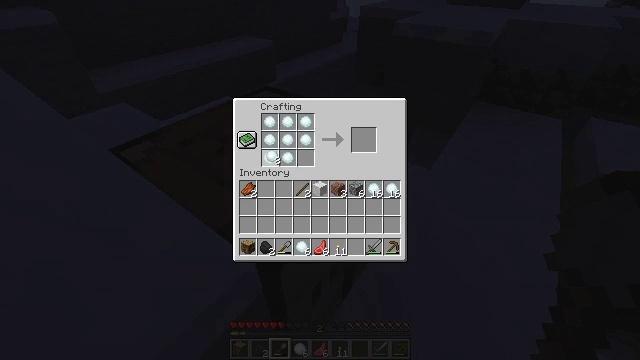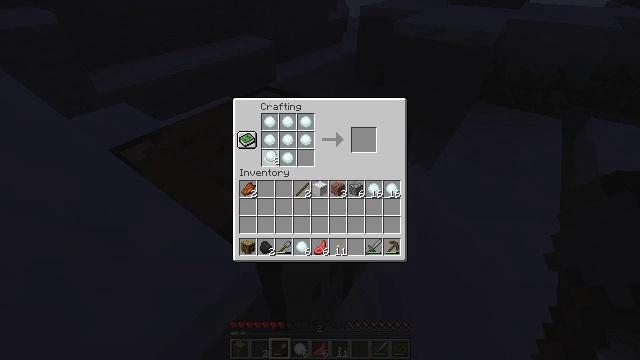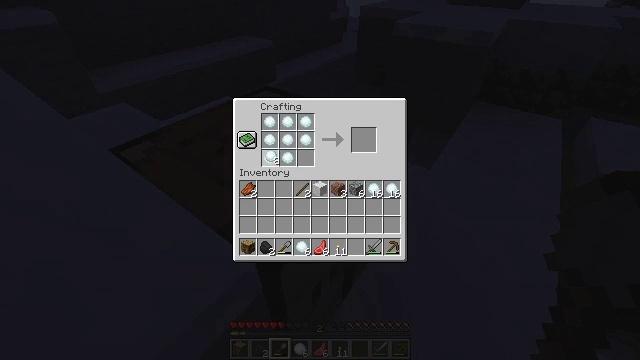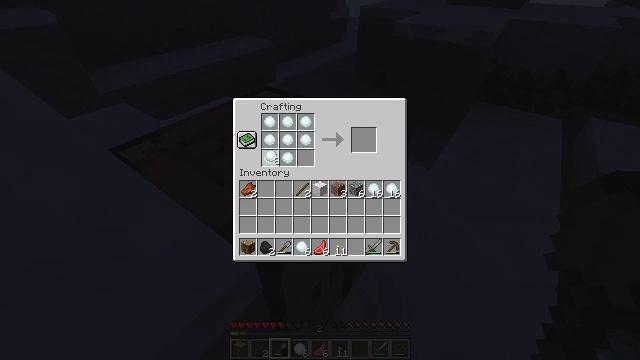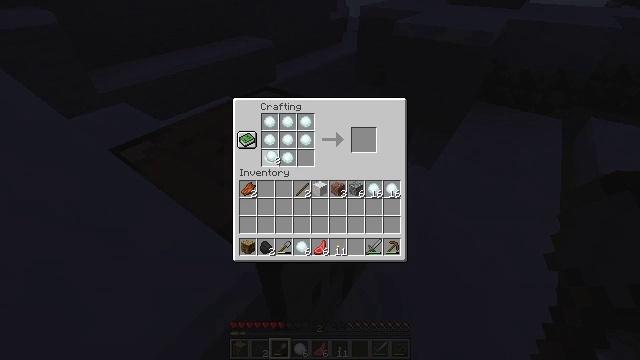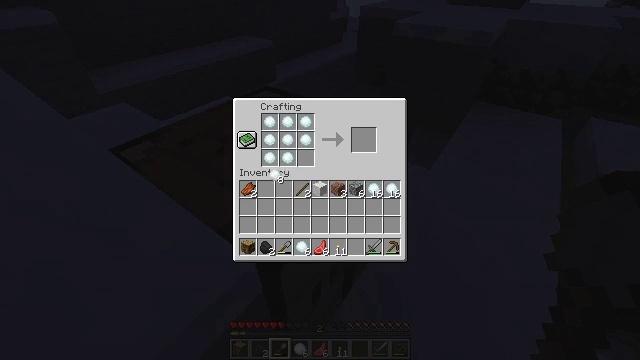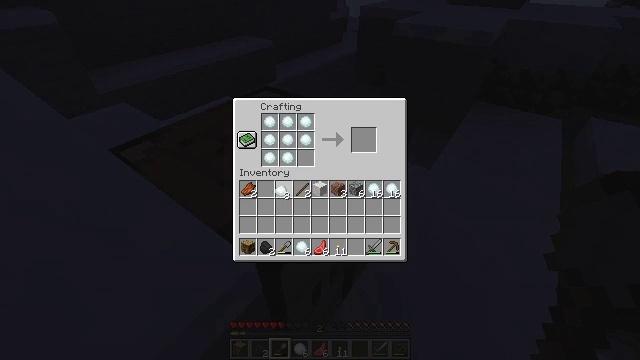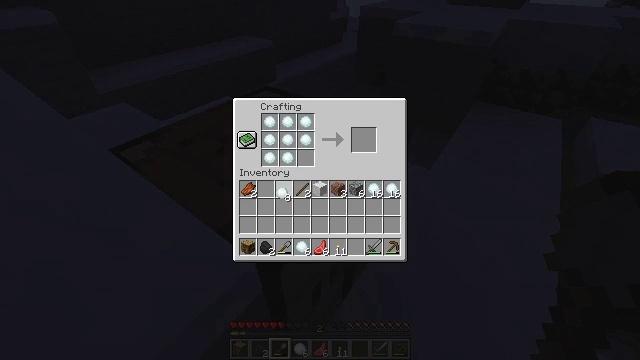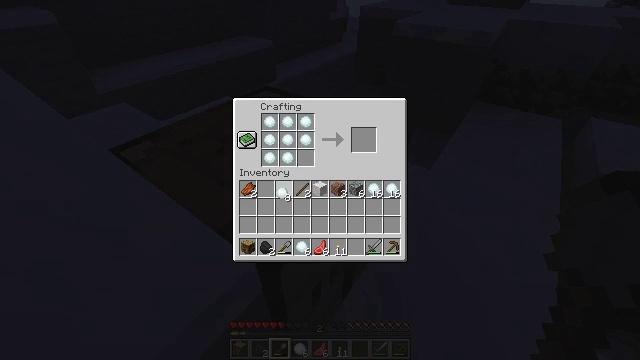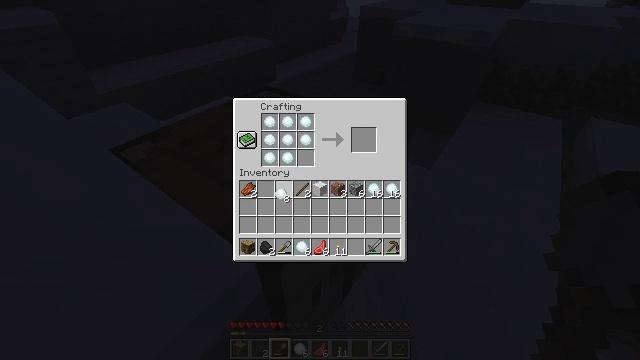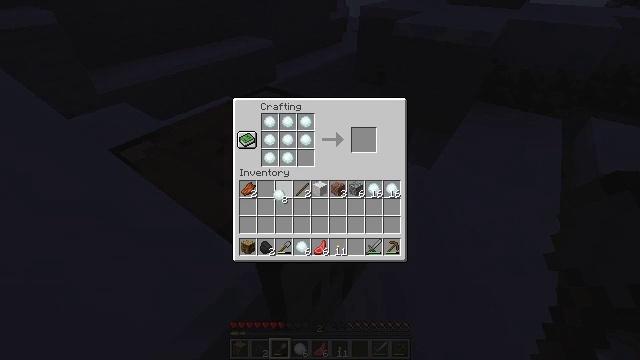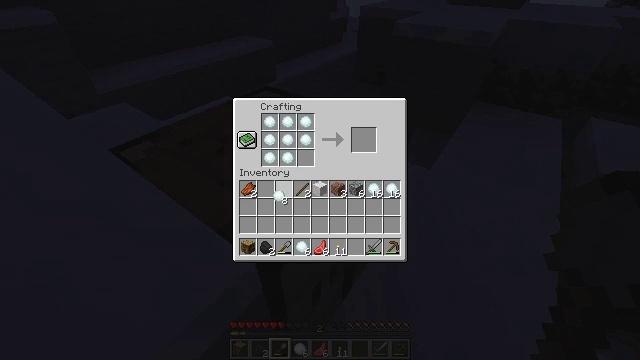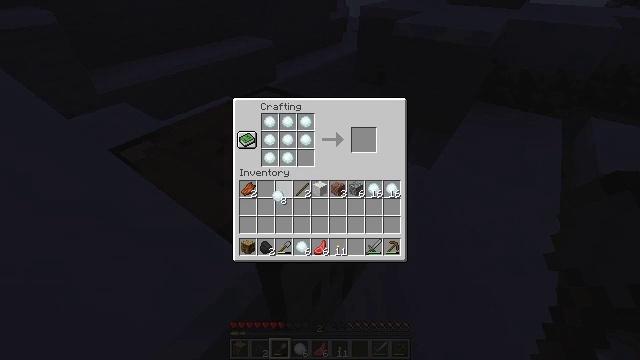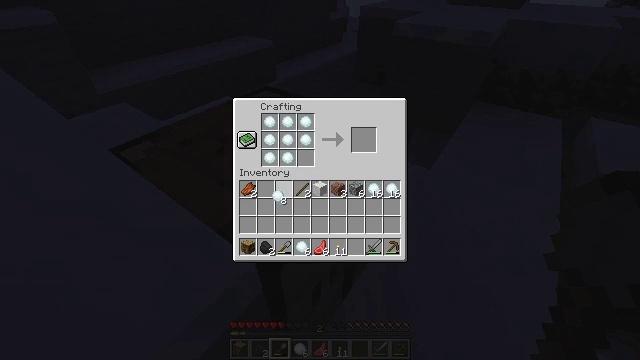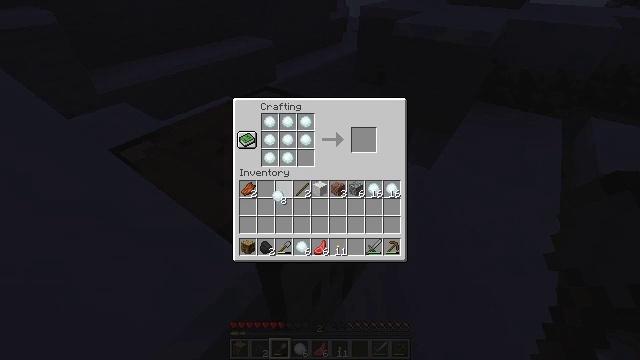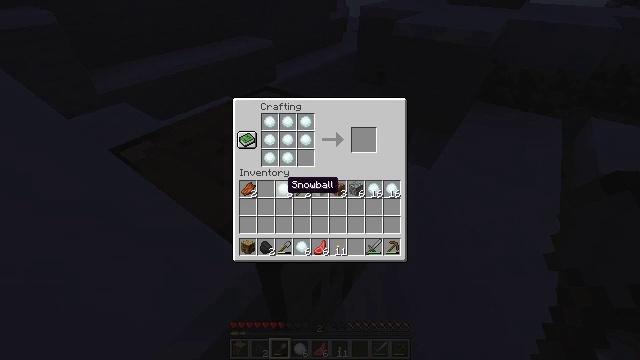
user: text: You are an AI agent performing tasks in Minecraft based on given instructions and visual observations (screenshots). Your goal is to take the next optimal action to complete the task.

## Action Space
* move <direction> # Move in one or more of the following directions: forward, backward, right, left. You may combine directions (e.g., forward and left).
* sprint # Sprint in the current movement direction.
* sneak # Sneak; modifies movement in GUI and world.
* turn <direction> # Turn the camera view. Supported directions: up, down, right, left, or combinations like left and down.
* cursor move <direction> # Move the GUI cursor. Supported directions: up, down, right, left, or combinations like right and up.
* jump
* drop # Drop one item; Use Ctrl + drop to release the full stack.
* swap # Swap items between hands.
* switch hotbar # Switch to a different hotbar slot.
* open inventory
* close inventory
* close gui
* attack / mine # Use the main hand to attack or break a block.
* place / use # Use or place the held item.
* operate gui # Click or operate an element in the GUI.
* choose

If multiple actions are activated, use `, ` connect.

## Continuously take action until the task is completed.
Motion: motion action
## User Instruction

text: Put snowballs in the crafting grid to get a snow block.
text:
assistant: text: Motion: no_op
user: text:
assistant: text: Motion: no_op
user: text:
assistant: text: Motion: no_op
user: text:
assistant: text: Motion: no_op
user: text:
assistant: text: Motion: cursor move down
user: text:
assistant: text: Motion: cursor move down
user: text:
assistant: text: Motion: no_op
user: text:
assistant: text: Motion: no_op
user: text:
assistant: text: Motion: no_op
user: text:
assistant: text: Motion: no_op
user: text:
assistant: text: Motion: no_op
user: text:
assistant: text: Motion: operate gui
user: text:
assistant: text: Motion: operate gui
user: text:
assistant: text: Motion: operate gui
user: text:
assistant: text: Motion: no_op
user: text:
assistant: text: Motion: no_op
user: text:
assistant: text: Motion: cursor move up
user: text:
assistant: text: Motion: sneak
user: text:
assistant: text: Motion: sneak
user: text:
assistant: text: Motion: sneak
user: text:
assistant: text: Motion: sneak
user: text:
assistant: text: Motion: sneak
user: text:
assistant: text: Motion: sneak
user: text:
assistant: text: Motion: sneak
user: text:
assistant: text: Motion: sneak
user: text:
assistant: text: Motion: sneak
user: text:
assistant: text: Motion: sneak
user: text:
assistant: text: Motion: sneak
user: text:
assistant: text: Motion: sneak
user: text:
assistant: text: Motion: sneak